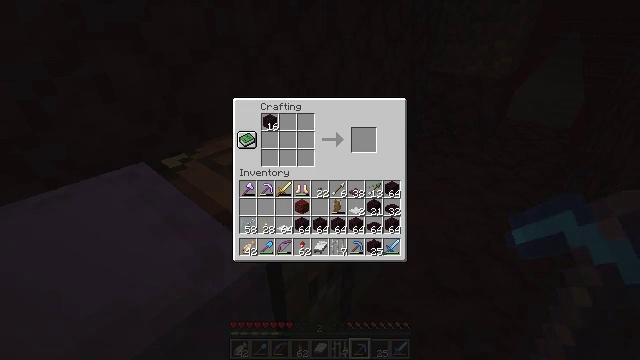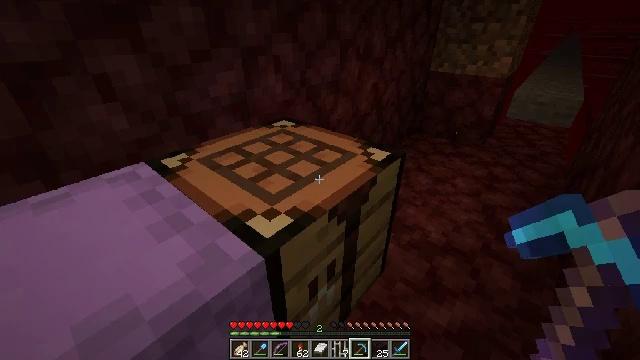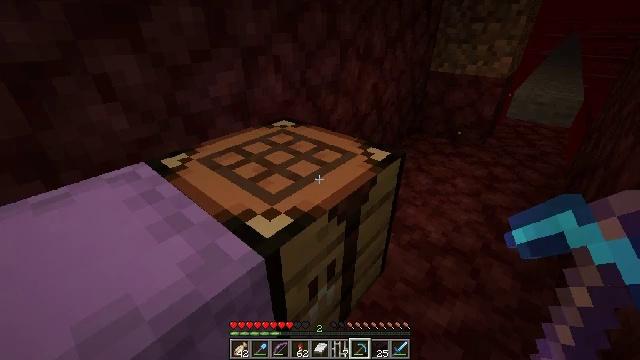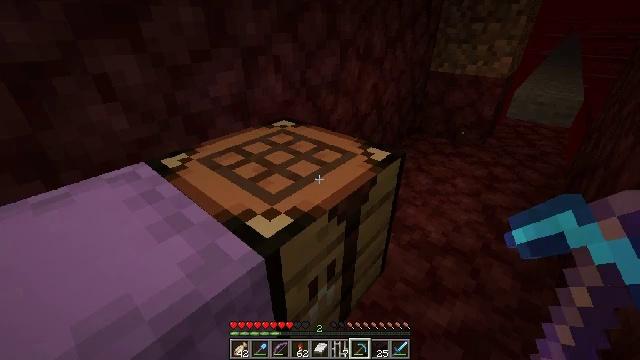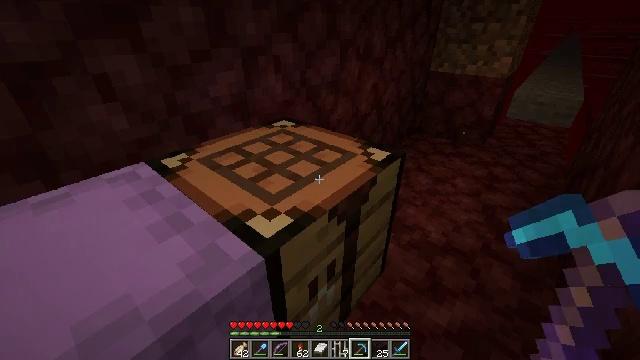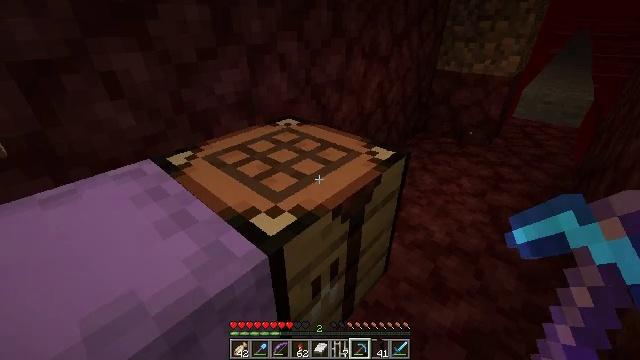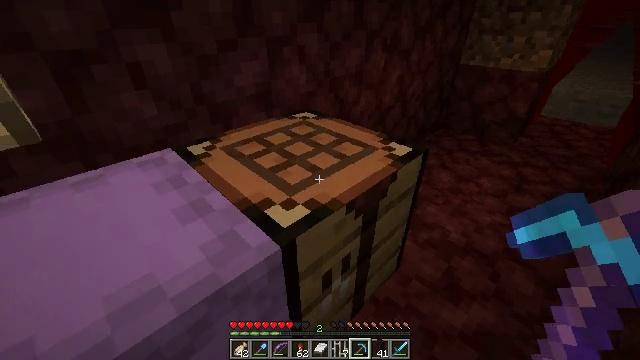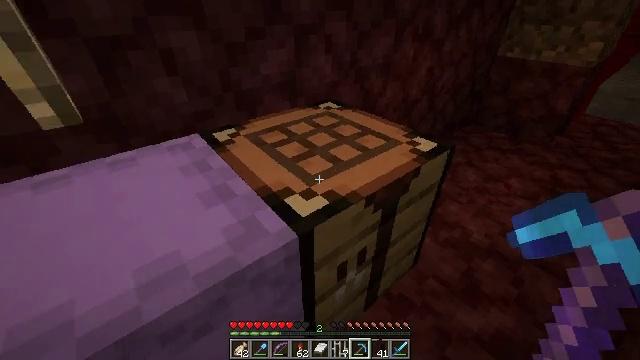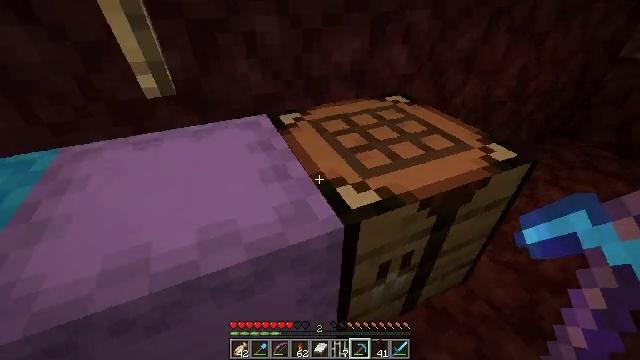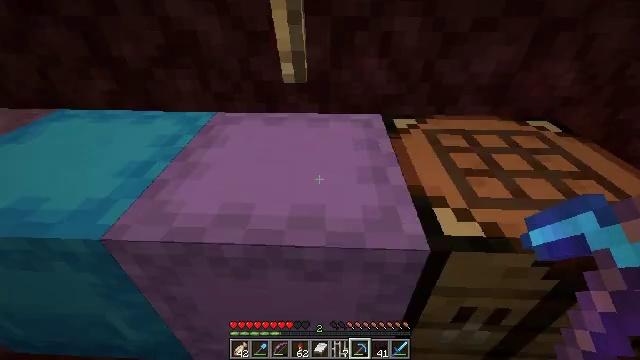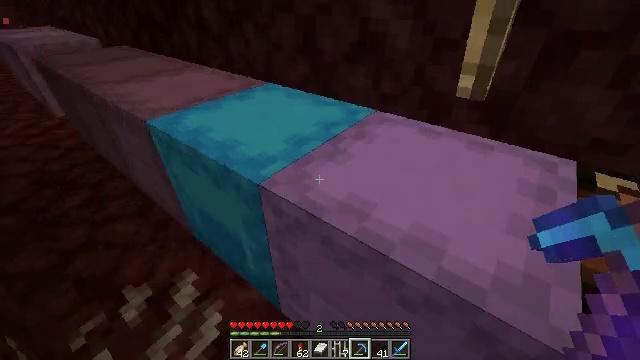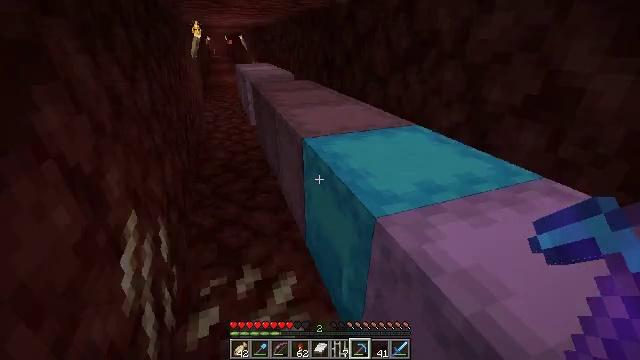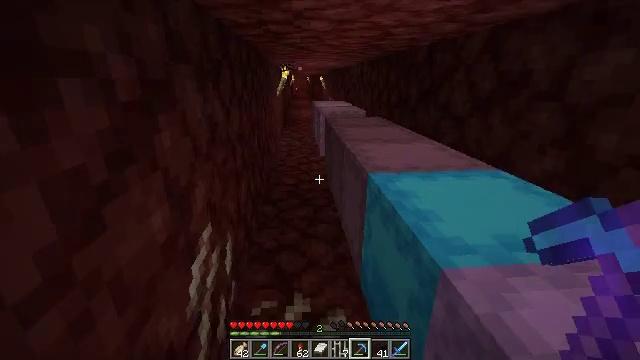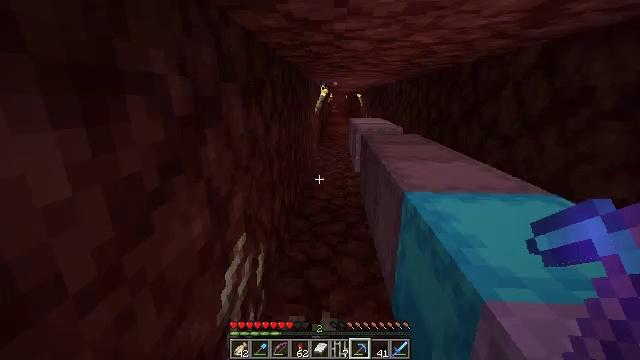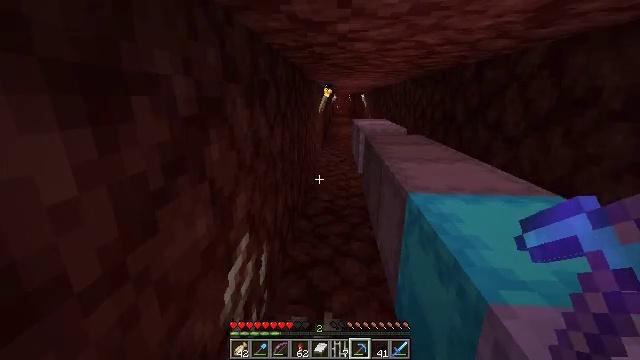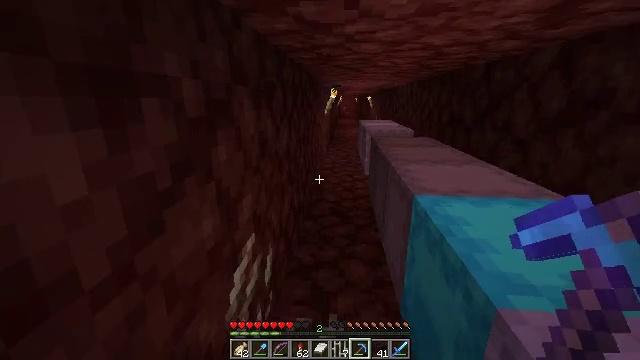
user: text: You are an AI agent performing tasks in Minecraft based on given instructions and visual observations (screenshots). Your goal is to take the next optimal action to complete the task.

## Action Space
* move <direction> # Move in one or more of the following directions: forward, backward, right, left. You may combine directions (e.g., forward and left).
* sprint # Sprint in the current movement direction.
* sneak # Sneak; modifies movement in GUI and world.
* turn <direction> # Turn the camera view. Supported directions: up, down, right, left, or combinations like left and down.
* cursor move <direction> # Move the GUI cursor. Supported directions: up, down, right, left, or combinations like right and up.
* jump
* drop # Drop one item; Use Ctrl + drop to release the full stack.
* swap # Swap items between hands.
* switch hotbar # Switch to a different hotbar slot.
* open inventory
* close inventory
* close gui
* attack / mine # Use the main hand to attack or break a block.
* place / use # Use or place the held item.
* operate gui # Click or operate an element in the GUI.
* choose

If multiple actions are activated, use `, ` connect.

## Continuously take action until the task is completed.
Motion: motion action
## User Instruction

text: Break the nether bricks in a fortress.
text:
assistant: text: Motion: no_op
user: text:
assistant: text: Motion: close gui
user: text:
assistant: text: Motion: open inventory
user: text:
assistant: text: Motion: no_op
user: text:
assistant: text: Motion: turn left
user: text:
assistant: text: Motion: turn left and down
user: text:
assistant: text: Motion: turn left and down
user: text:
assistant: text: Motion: turn left and down
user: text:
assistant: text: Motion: turn left
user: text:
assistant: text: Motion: turn left
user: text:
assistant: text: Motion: turn left and up
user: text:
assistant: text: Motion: turn left and up
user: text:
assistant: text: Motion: turn left and up
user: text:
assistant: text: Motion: no_op
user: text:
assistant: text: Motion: turn left
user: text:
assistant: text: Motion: no_op
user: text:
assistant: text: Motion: turn up
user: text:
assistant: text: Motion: turn up
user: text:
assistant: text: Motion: no_op
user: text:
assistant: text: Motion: turn up
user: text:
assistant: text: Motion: no_op
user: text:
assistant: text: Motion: turn right
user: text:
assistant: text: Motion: turn right
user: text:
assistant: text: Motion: no_op
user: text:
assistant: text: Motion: turn right
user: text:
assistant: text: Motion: close inventory
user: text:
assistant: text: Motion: close inventory
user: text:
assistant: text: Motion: close inventory
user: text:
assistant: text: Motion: open gui
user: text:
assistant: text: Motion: no_op